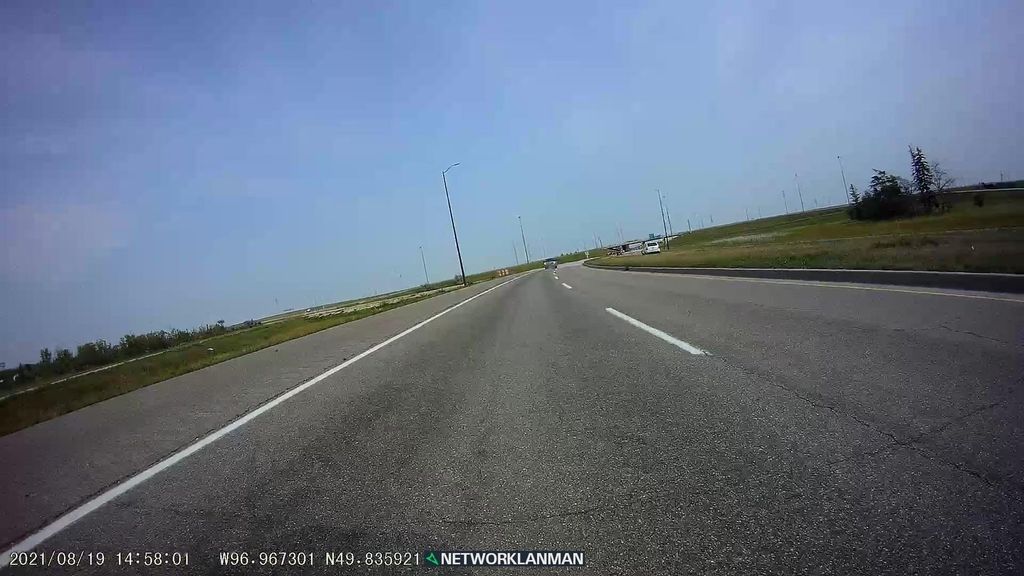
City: winnipeg